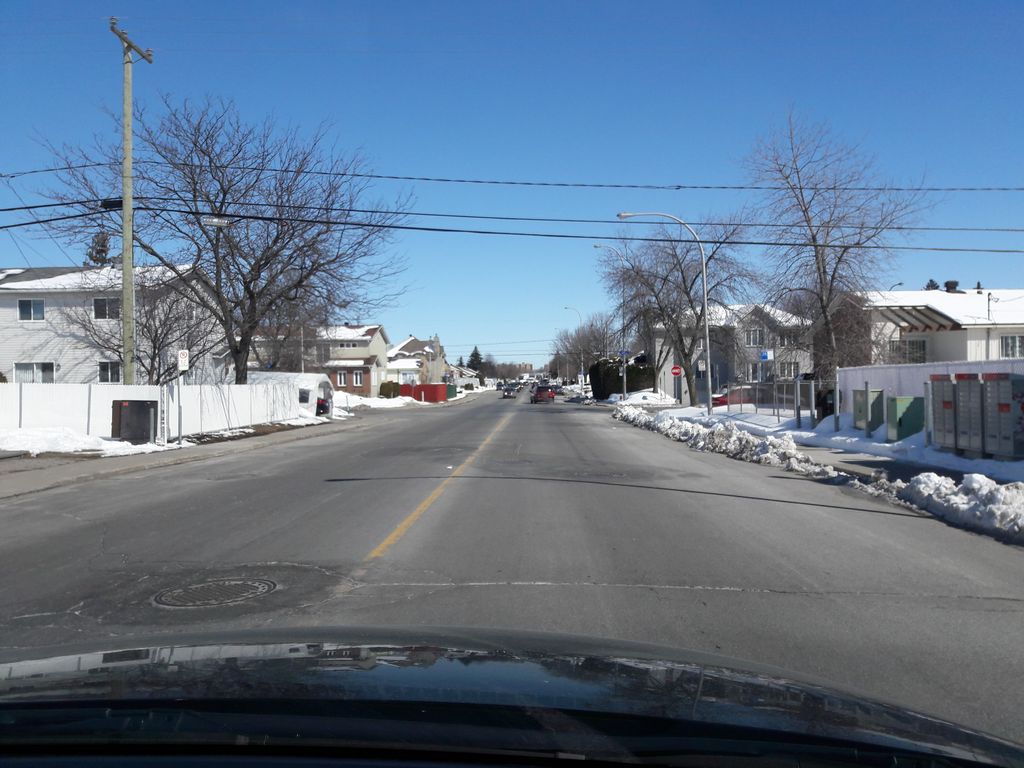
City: montreal